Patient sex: F
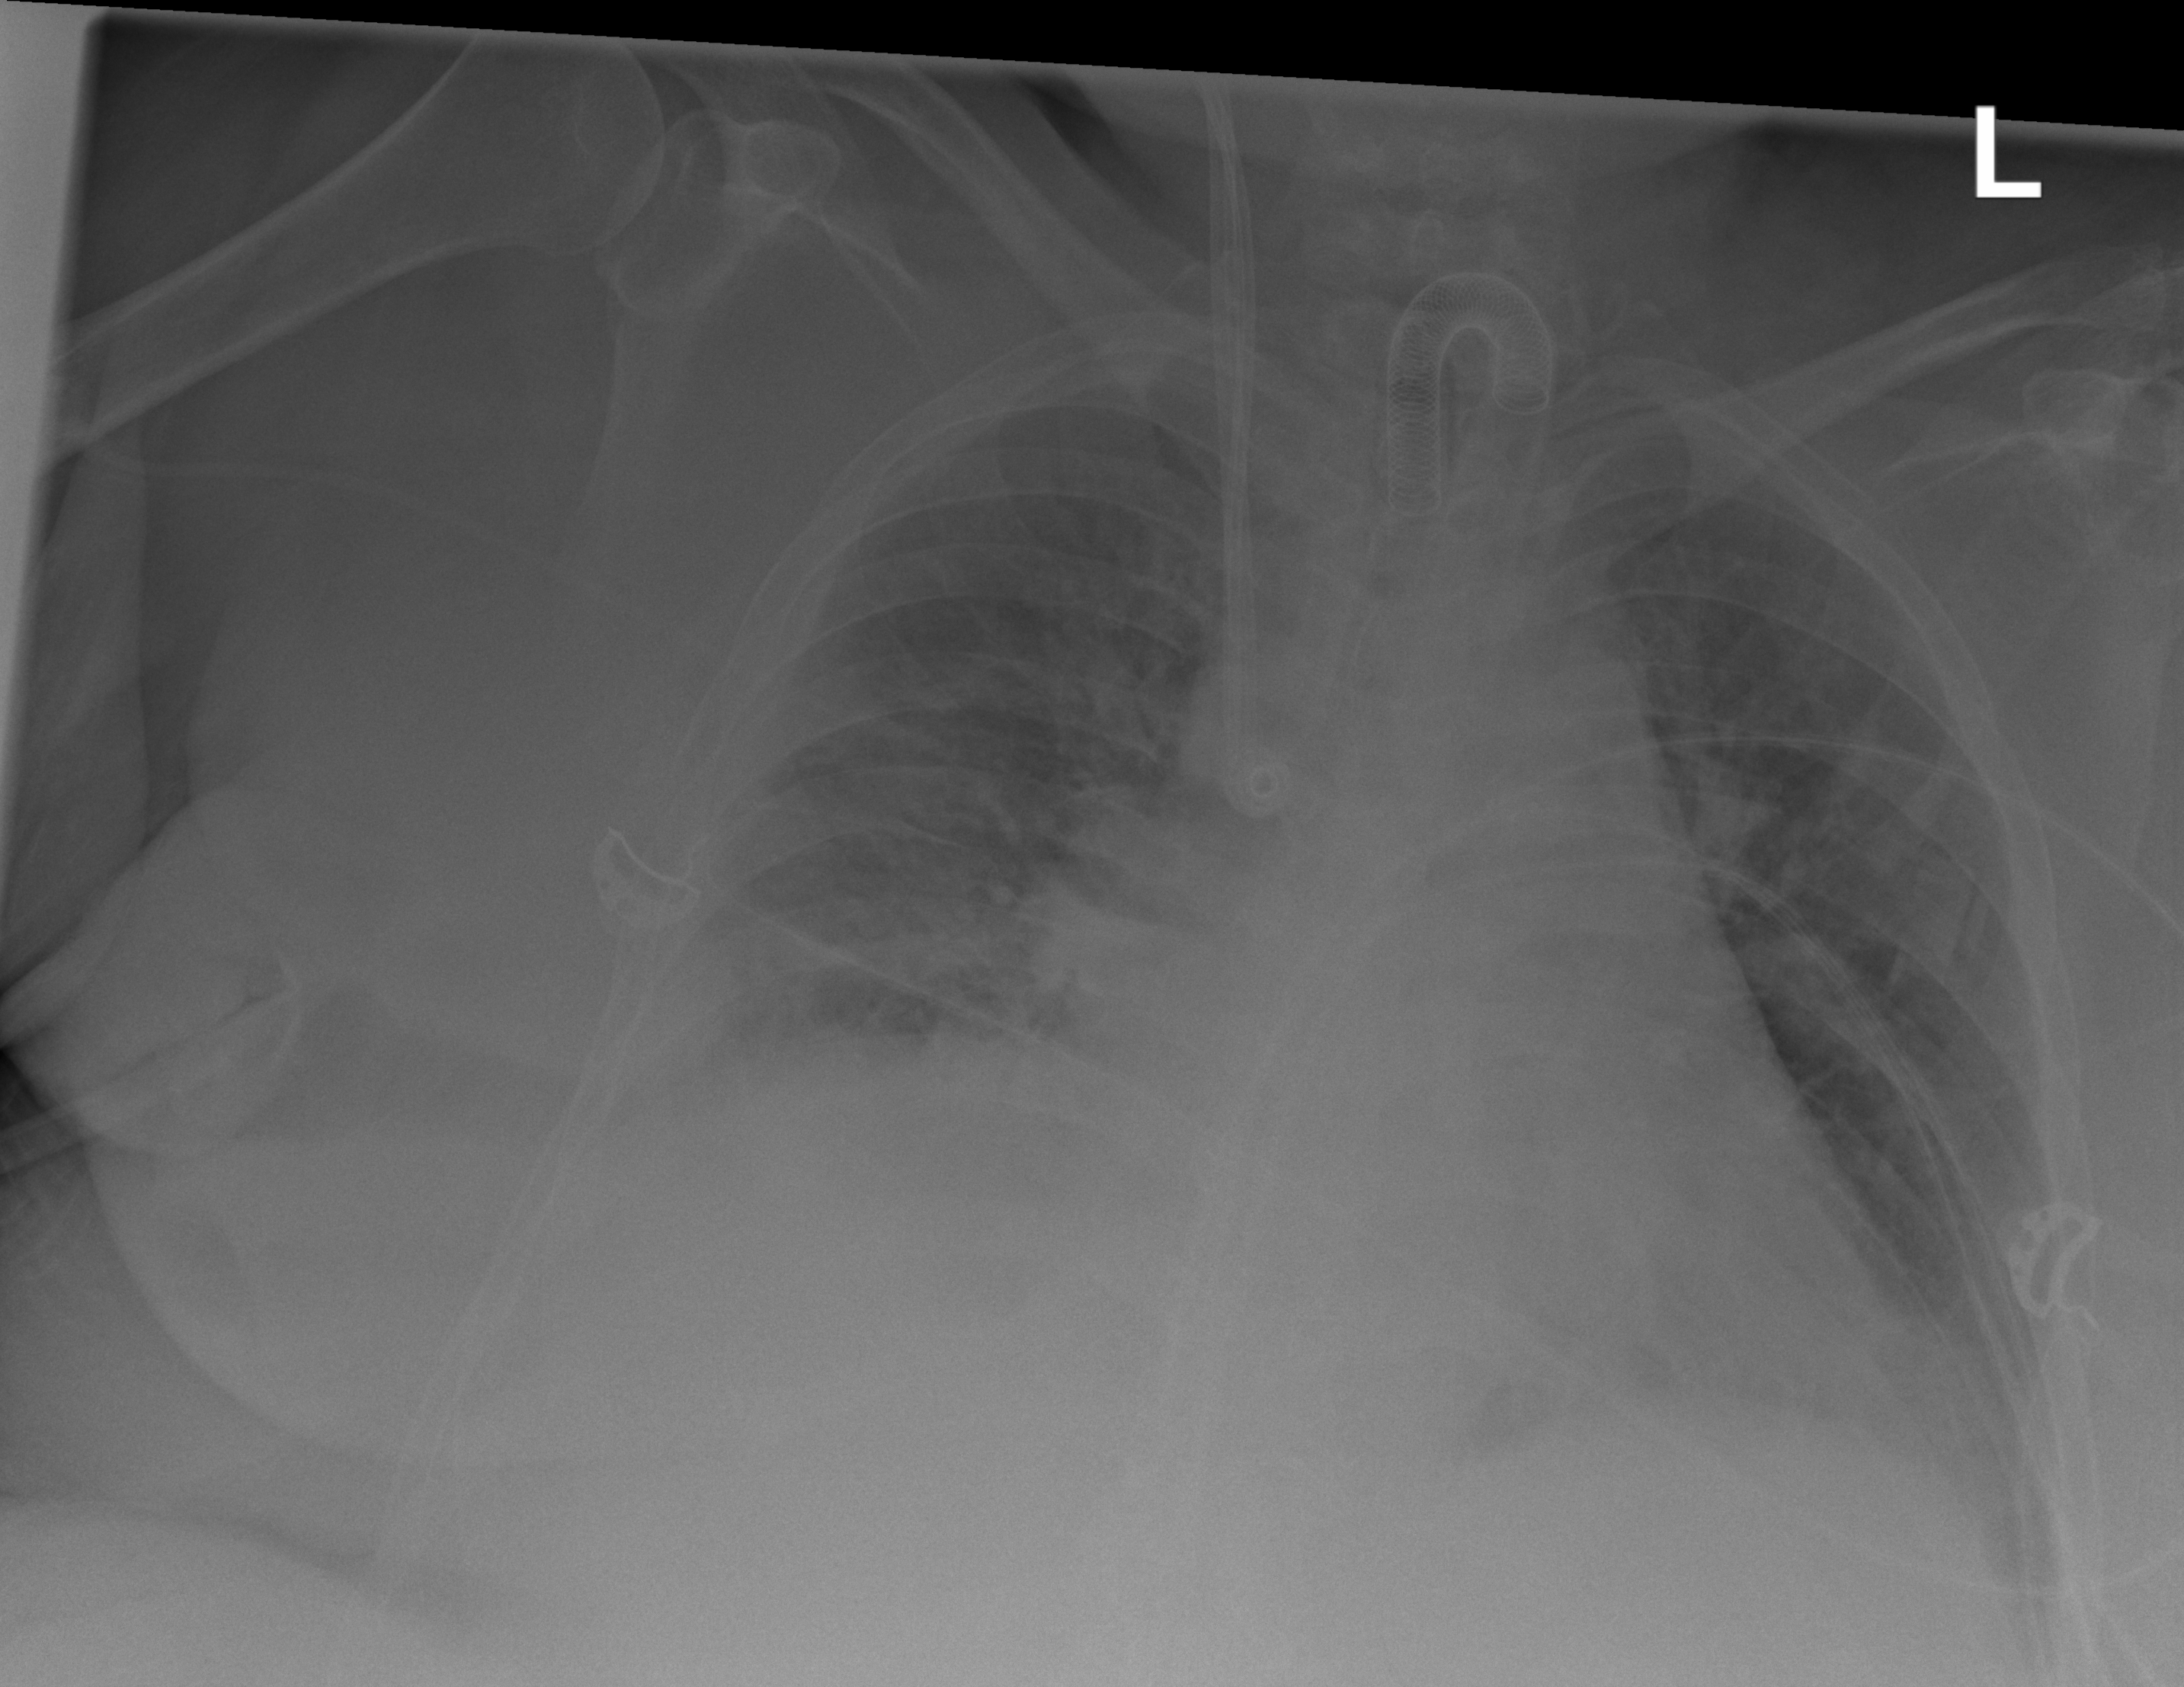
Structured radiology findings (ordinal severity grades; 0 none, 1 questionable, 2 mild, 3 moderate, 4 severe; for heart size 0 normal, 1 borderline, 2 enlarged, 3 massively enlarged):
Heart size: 0
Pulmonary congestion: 2
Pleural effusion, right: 2
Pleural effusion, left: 2
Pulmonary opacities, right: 2
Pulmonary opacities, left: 3
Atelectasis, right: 2
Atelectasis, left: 2